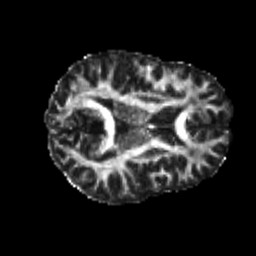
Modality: FA
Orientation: axial
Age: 23
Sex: female
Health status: healthy
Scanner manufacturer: philips
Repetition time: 7.39 s
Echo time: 0.08599 s